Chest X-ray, AP view. Patient: 50 years old, sex M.
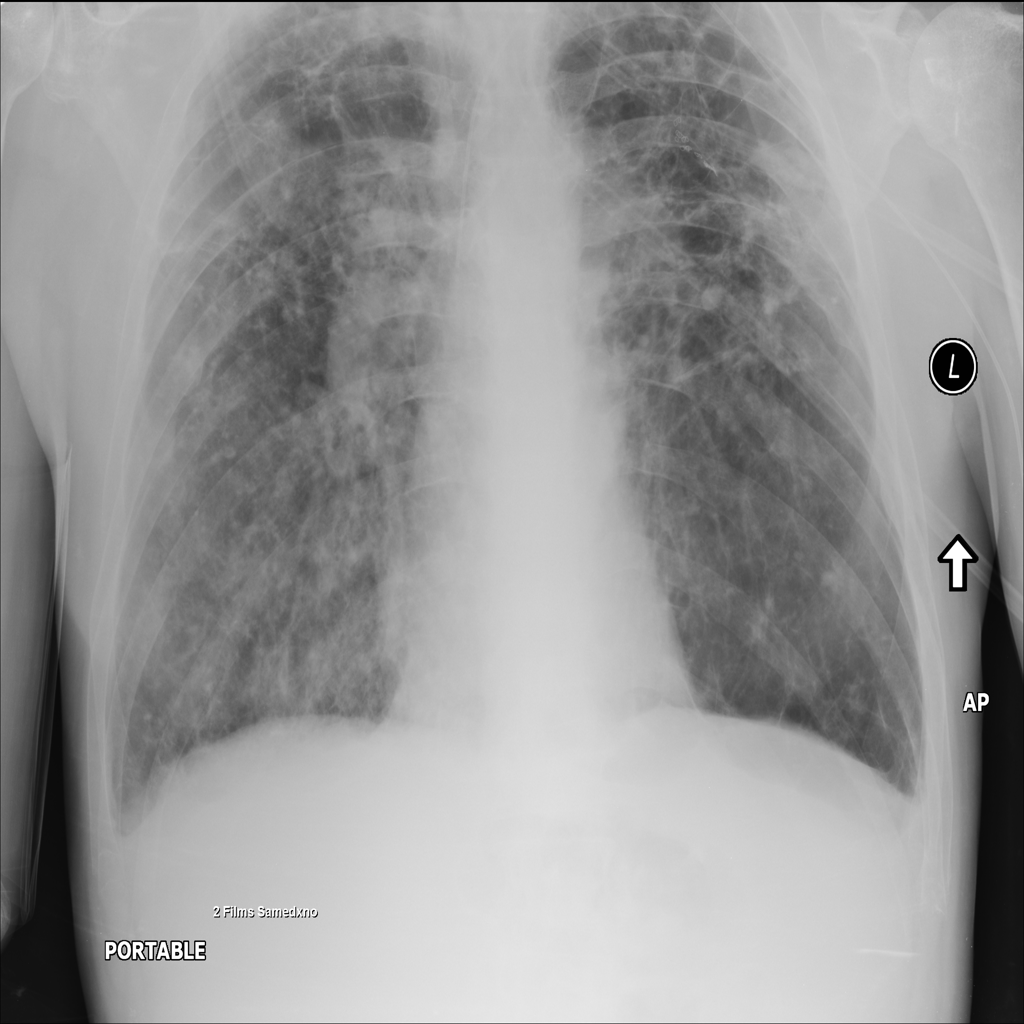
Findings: Fibrosis